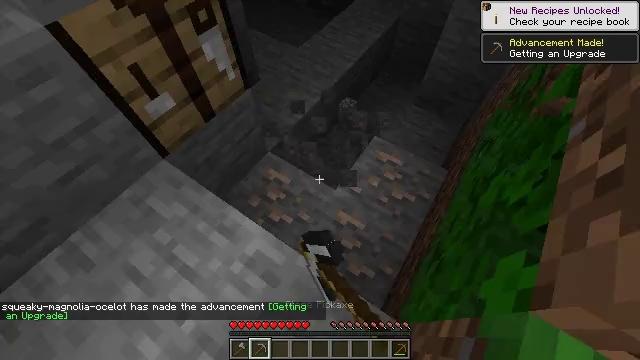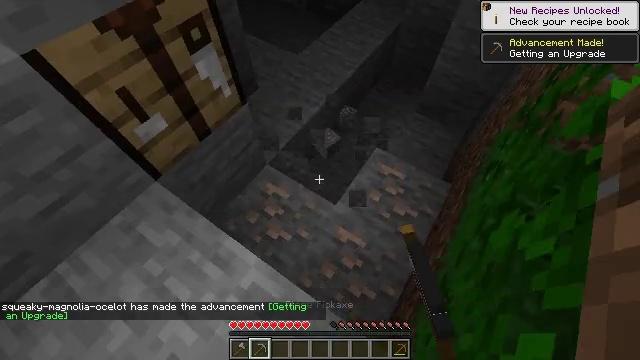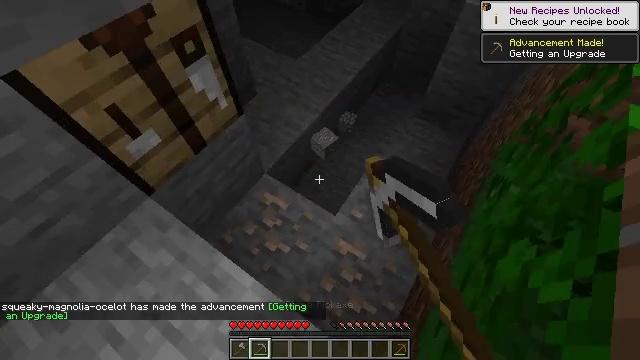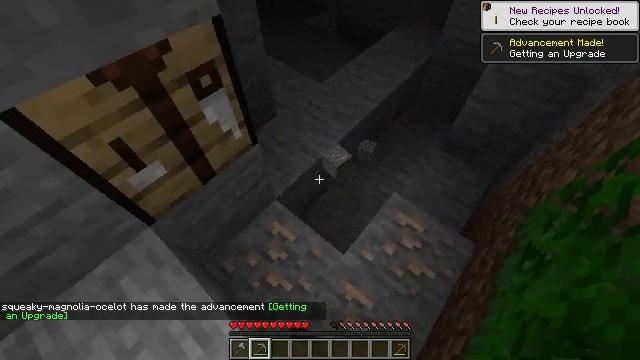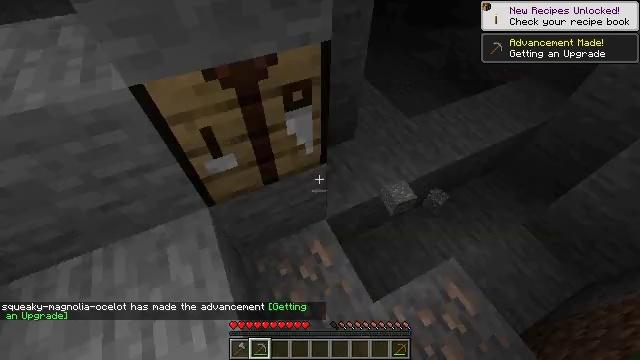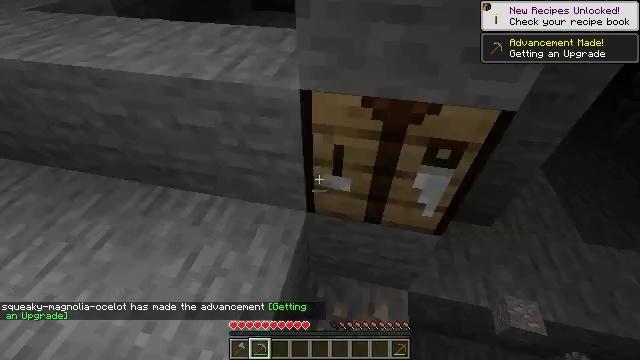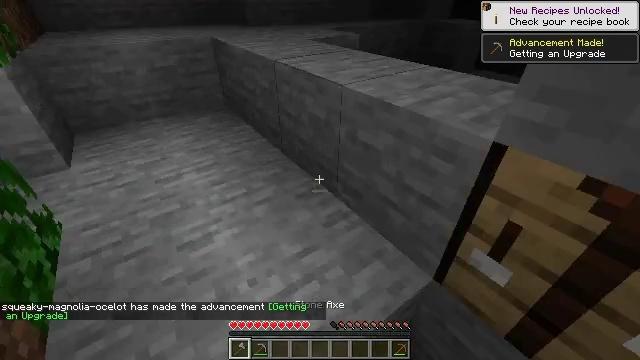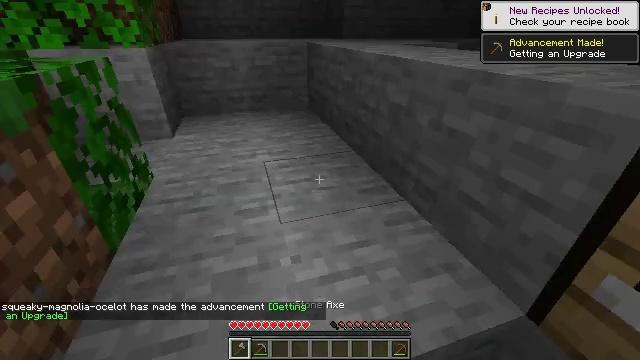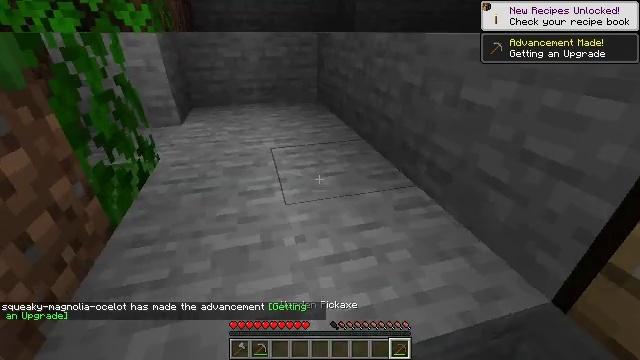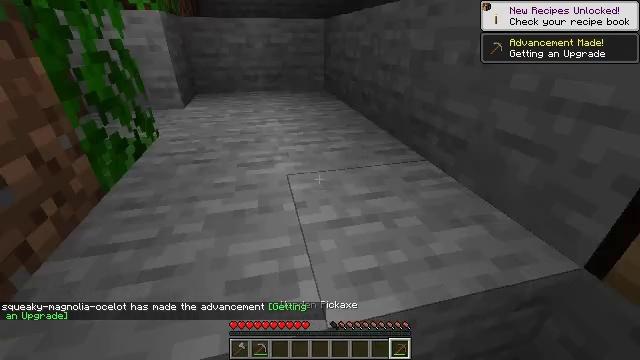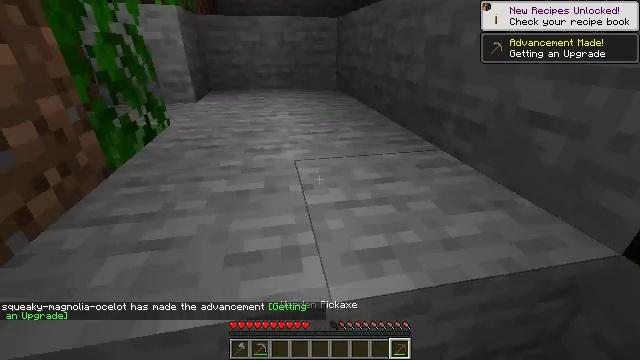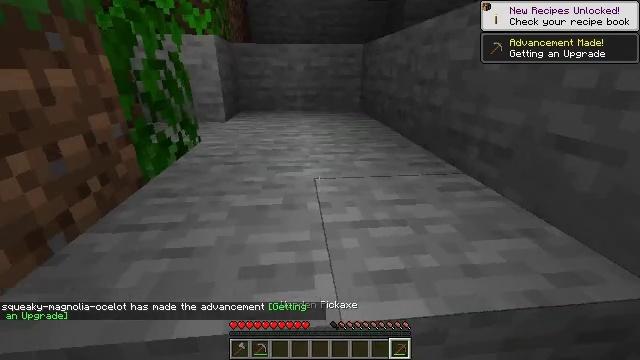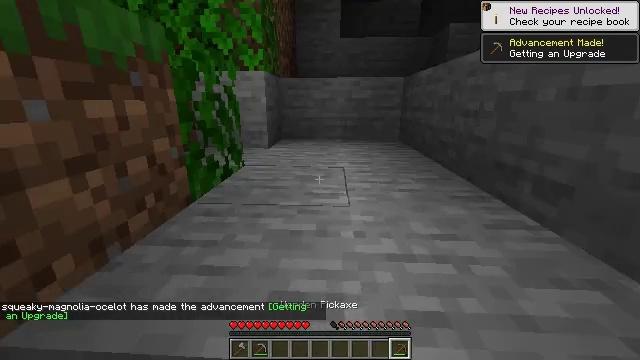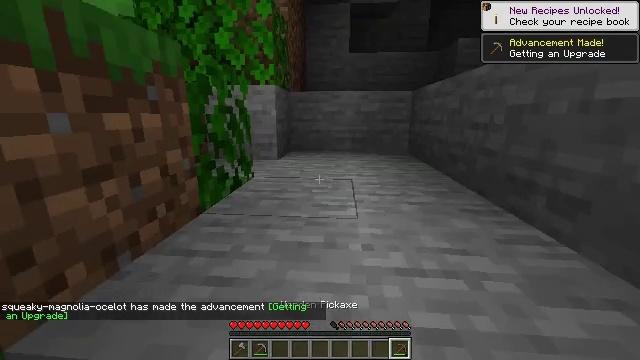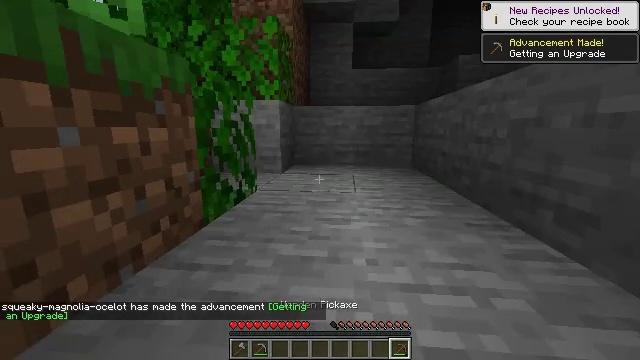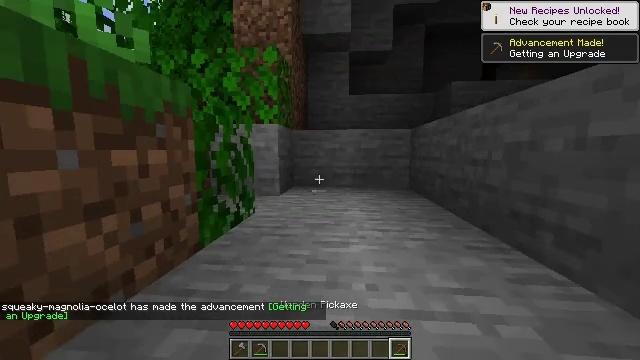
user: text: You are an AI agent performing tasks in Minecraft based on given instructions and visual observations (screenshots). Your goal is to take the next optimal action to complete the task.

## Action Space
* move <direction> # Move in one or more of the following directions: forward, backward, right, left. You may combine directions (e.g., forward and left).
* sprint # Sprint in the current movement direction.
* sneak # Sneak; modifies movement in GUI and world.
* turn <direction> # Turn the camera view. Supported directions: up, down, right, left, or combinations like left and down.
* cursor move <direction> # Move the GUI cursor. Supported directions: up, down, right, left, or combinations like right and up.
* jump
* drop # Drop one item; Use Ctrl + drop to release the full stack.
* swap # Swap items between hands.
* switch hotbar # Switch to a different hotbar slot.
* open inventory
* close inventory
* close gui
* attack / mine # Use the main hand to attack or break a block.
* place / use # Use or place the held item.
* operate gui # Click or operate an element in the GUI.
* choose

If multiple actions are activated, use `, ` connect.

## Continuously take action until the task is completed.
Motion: motion action
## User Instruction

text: Remove a wooden pickaxe from the inventory.
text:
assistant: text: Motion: move forward, attack / mine
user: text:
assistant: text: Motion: move forward, attack / mine
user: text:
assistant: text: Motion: move forward, turn left and up, attack / mine
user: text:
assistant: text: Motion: turn left and up
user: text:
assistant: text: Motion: turn left and up
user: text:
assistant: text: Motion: turn left and up
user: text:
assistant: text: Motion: turn left and up
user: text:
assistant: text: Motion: turn left
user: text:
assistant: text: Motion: turn left
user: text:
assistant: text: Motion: turn left and up
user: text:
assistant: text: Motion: turn left and up
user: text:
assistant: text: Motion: turn left and up
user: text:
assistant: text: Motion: turn left and up
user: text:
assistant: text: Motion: turn up
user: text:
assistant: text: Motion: turn up
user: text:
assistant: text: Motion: turn up
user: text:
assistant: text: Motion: no_op
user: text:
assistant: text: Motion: no_op
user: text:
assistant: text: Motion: no_op
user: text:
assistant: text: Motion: no_op
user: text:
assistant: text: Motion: no_op
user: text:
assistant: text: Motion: no_op
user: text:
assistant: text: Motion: jump
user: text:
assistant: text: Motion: jump
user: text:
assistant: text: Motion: jump, drop
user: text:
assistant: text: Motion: jump, drop
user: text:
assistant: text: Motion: jump, drop
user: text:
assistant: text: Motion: jump, drop
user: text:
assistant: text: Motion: jump
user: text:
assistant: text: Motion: no_op